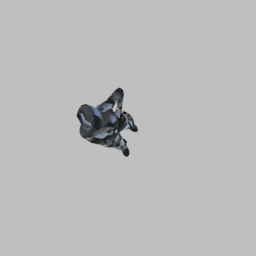
Label: people